Question: I have a fair amount of CSS knowledge, but I've been stumped while trying to achieve a unique navigation bar for a website I'm working on.
Since pictures are worth over 9000 words, I put together a diagram to represent the scenario.

The #container (blue) is 1000px wide and has 25px rounded corners. At the top of the container is the #navbar (green) which is the full width of the #container and is 55px high (it matches the top, left, and right edges of the #container, but I enlarged it in the image so you could see it better). Inside of the #navbar are the different navigation buttons (red). I want all of the buttons to be equally wide (and always stretch from one side to the other), and the buttons on the far left/right to have rounded corners like the grandparent #container. The solution need to be pure and strict CSS and work across most modern browsers (except IE 8 and under).
I want this to be a learning experience, so if you post the code, please provide some explanation.
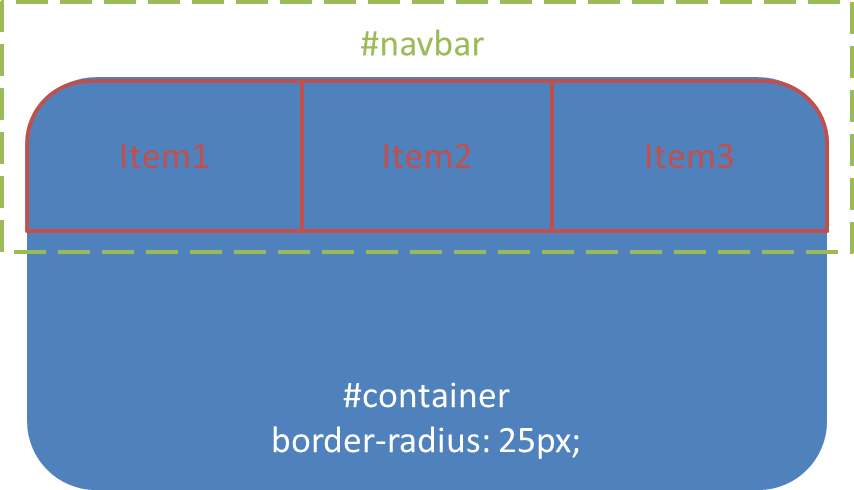
Answer: '''
<nav>
<span>1</span>
<span>2</span>
<span>3</span>
</nav>
<div id="container">
</div>
'''
You should probably turn that into a list...
'''
nav {
display: table; /* see below */
width: 1000px;
}
#container {
height: 400px;
width: 1000px;
background: blue;
border-radius: 0 0 25px 25px; /* top-left top-right bottom-right bottom-left */
}
nav span {
display: table-cell; /* spreads them equally across, no matter how many elements */
height: 55px;
background: green;
}
nav span:first-child {
border-radius: 25px 0 0 0;
}
nav span:last-child {
border-radius: 0 25px 0 0;
}
'''
Here's the fiddle: <URL>